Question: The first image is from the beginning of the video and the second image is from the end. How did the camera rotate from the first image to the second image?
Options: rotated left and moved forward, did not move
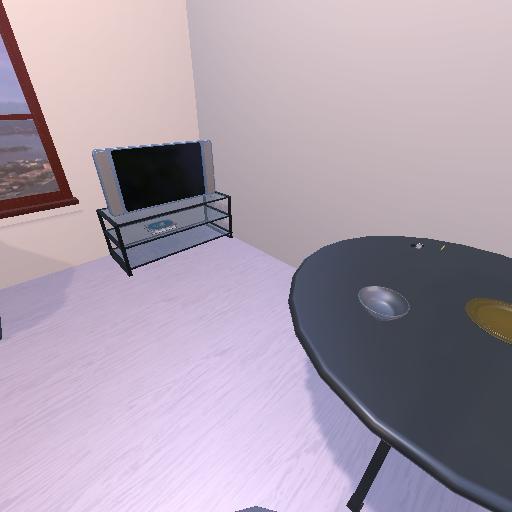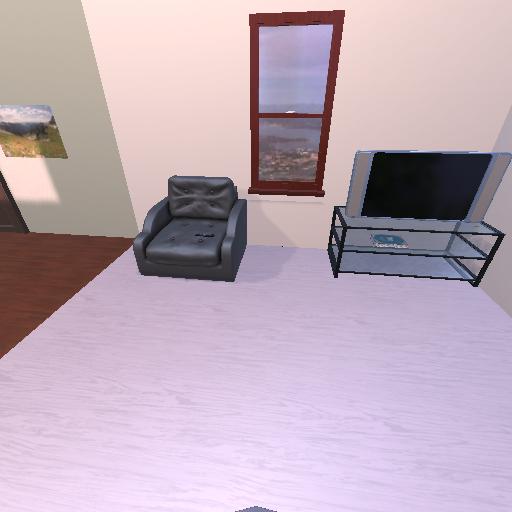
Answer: rotated left and moved forward